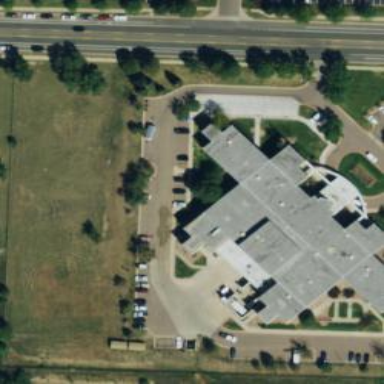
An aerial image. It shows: Building.